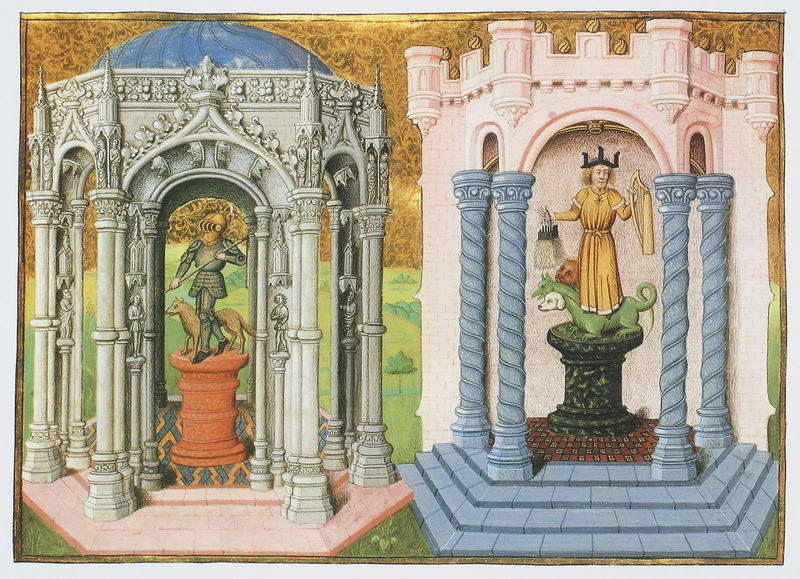
Titel: Chroniques de Hainout
Künstler: Jacobus de Guisia
Institution: Brüssel, Bibliothèque Royale
Schlagwörter: blau, gelb, grün, menschen, bunt, frau, grau, männer, orange, schwarz, säule, säulen, hund, rot, tiere, wiese, sockel, feld, gewand, rosa, zwei, hof, kuppel, könig, steppe, zinnen, burg, türmchen, ritter, teufel, fabelwesen, speer, harfe, drache, kostbar, renaiisance